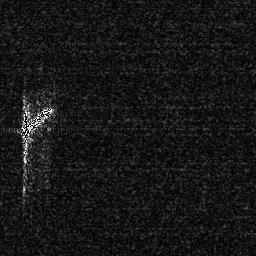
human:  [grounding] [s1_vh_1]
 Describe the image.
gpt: In the satellite image, there is  <ref>1 medium ship </ref> <box>[[6, 40, 21, 54, 0]]</box> located at left.